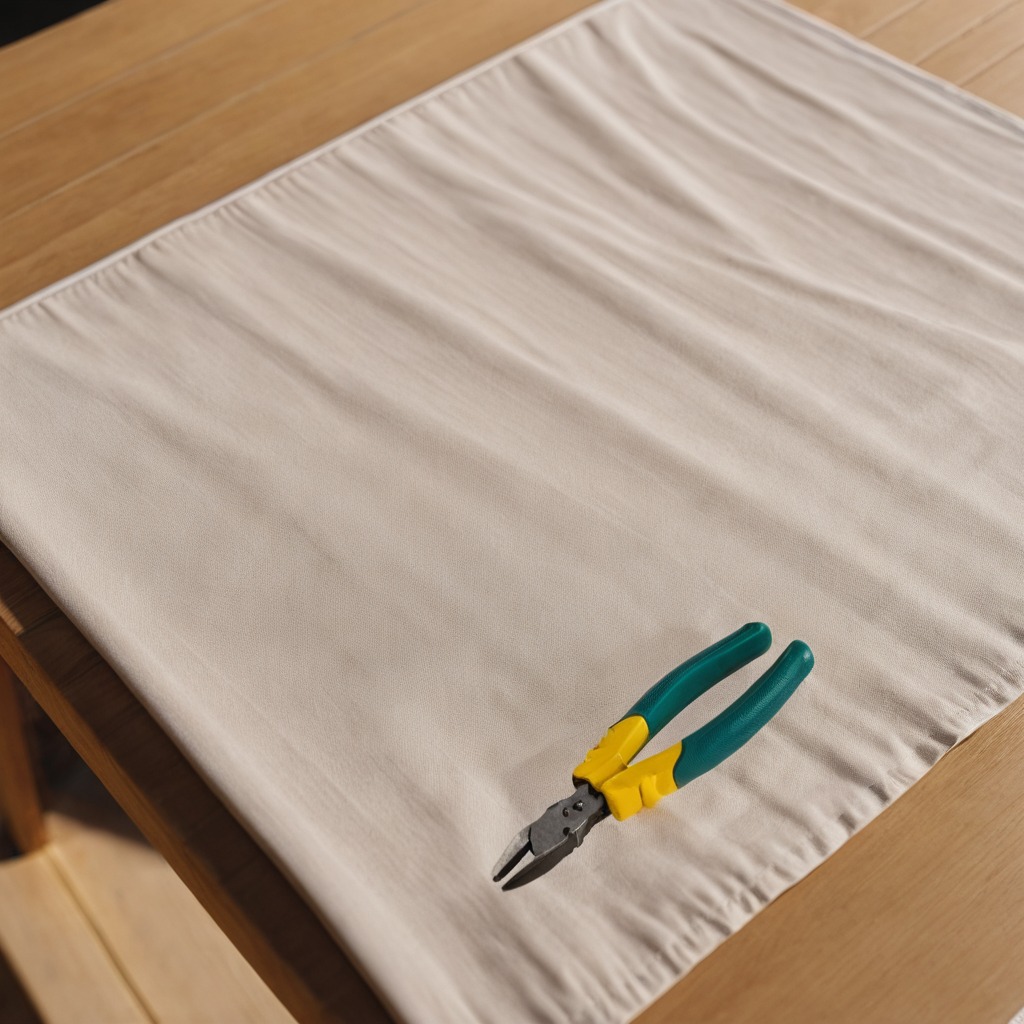
A plier lying on the wooden table.